Question: Given the schedule below, what is the maximum total time (in minutes) a person can spend in lectures? All time nodes are integer multiples of 10 minutes.
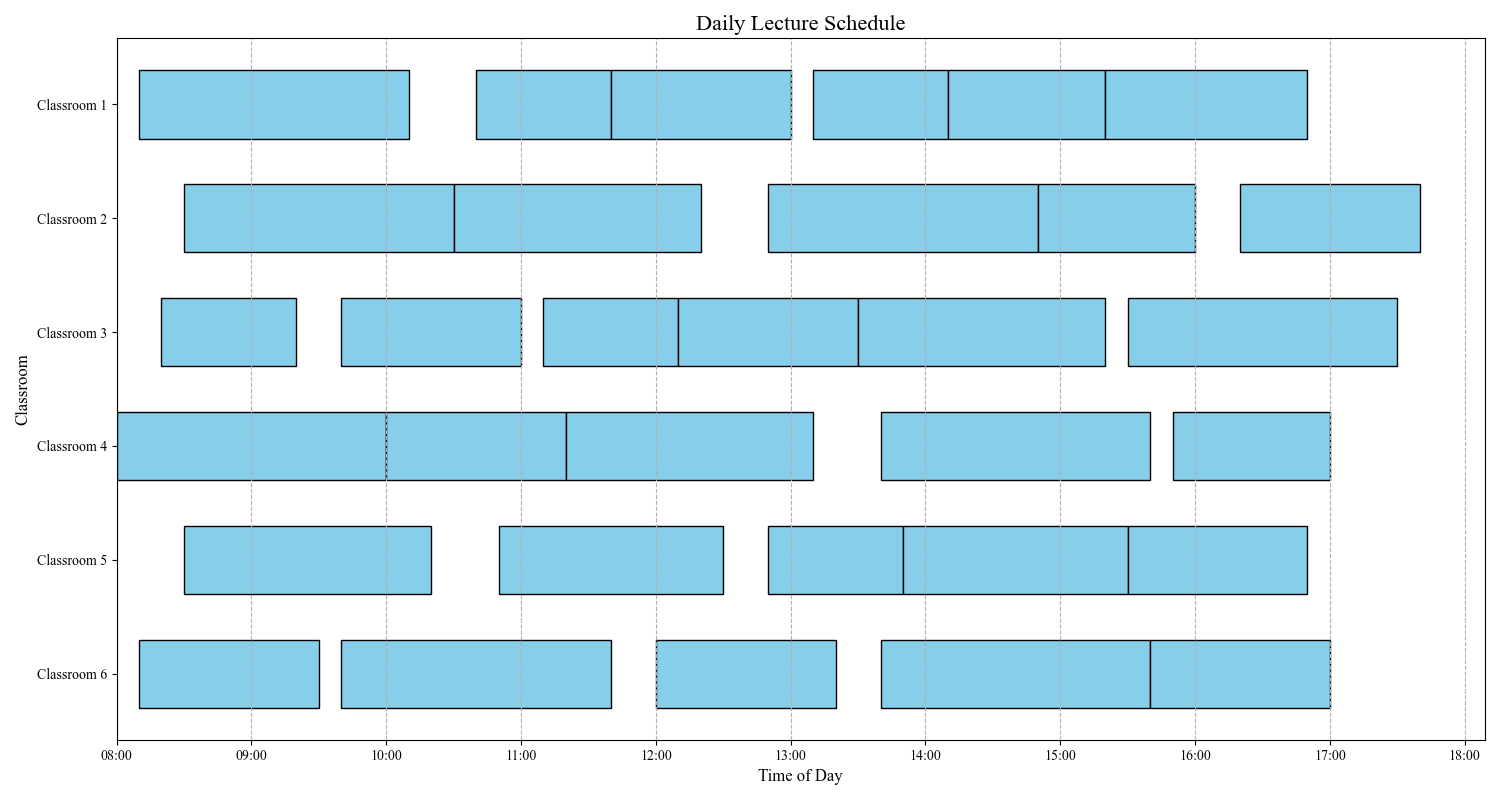
Answer: 560